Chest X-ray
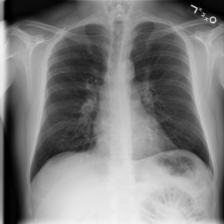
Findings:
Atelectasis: negative
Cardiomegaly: negative
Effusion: negative
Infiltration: negative
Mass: negative
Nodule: negative
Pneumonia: negative
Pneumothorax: negative
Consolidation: negative
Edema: negative
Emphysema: negative
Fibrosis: negative
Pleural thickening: negative
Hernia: negative